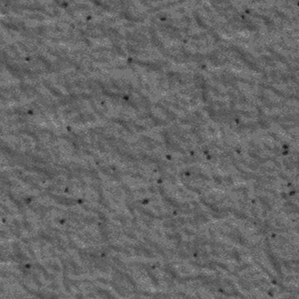
Label: frost